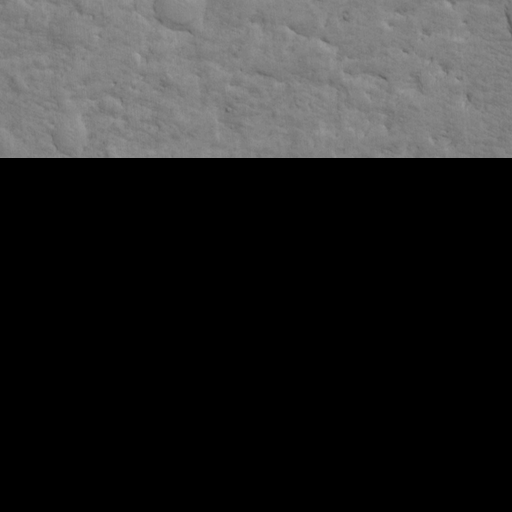
Classes present: Background